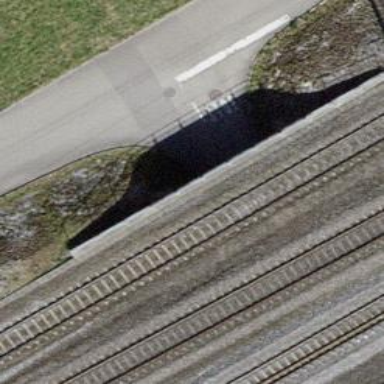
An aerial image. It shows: Concrete driveway tunnel for service vehicles.